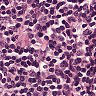
Metastatic tissue present: no